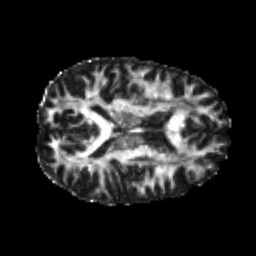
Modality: FA
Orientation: axial
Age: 26
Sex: female
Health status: healthy
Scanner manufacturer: philips
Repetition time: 7.388 s
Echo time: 0.08599 s